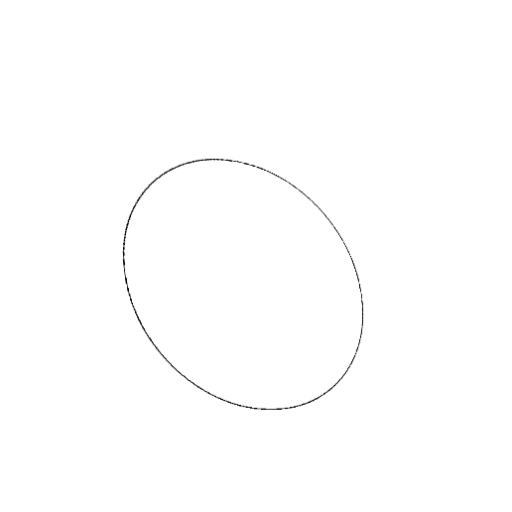
Crossing number: 0